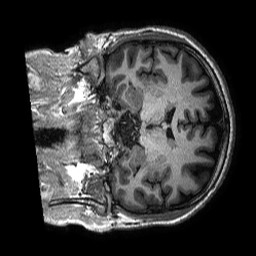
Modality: T1w
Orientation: coronal
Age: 40
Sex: male
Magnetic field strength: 3 T